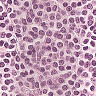
Metastatic tissue present: no